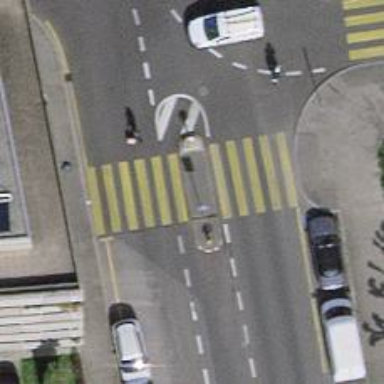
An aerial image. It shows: Uncontrolled zebra crossing with pedestrian island.